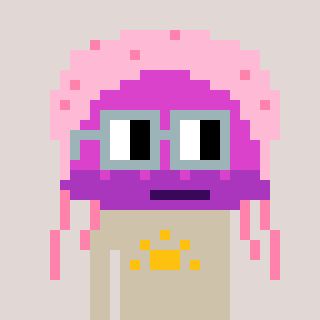
a pixel art character with square dark gray glasses, a jellyfish-shaped head and a bege-colored body on a warm background